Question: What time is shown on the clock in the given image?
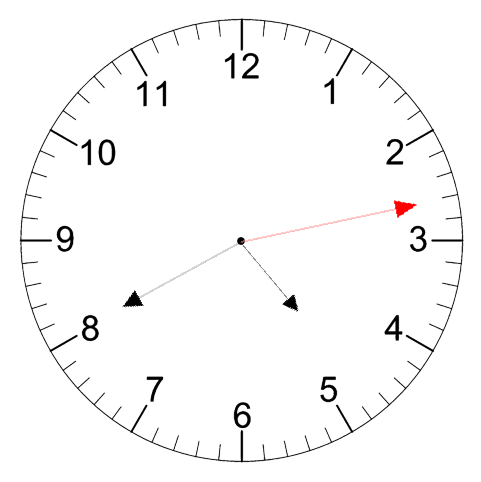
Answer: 04:40:13